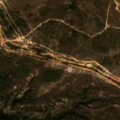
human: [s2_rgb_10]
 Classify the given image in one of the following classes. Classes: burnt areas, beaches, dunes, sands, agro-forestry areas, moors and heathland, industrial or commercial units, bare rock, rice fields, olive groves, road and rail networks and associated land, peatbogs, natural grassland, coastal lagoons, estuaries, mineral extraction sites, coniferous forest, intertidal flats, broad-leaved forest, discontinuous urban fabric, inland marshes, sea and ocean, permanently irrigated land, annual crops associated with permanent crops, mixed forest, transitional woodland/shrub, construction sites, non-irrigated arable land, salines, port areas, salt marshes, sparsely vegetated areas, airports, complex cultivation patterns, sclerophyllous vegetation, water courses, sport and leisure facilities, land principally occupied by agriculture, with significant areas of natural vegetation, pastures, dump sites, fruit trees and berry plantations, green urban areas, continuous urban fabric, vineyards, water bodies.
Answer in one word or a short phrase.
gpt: broad-leaved forest, transitional woodland/shrub